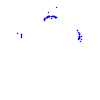
Particle: kaon